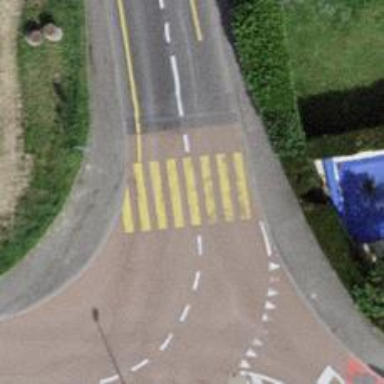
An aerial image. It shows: Zebra crossing for pedestrians.